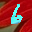
Label: 6